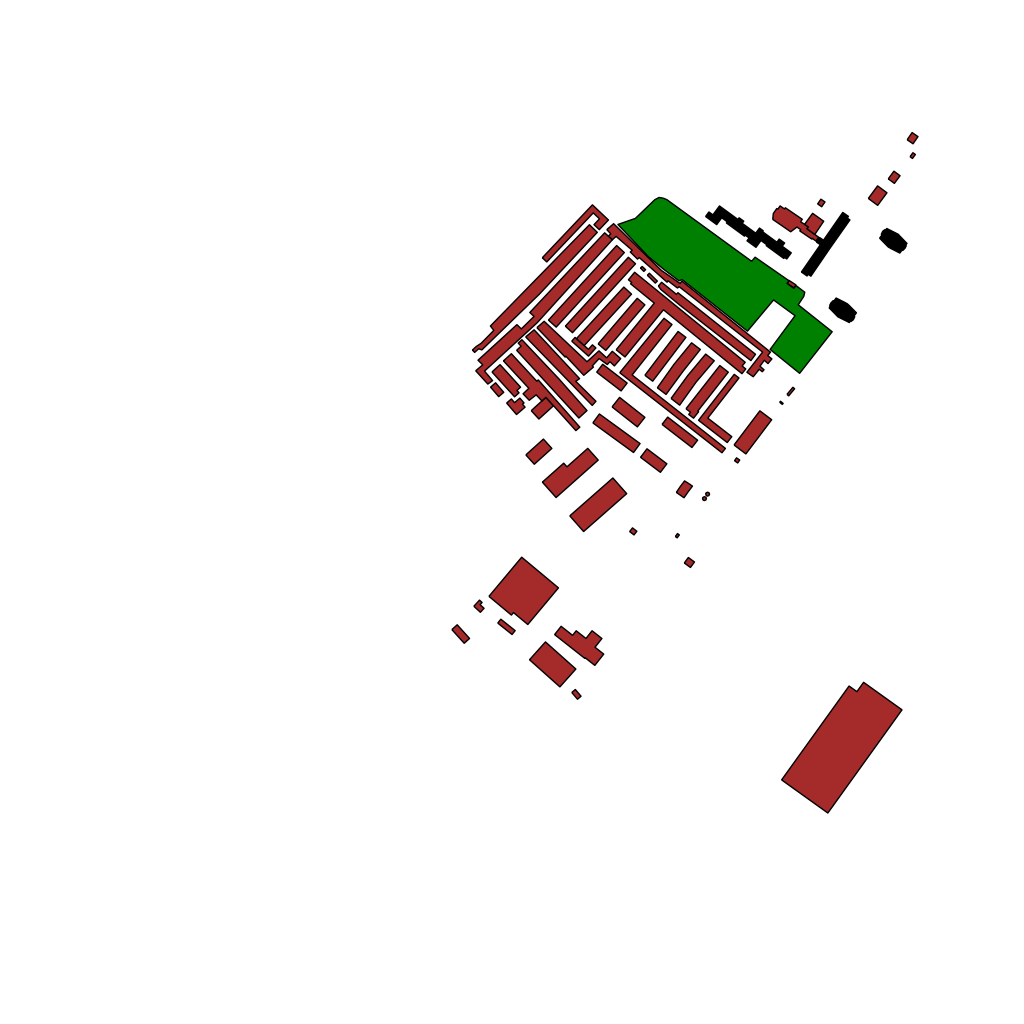
Tags: overhead vector_map, industrial, recreation, residential, soviet, high_rise, individual_rise, density_2, Building, Facility, Park, 1.0 km²